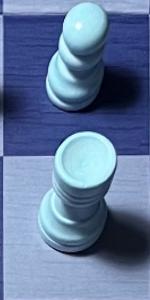
Label: Rook_White